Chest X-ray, AP view. Patient: 50 years old, sex M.
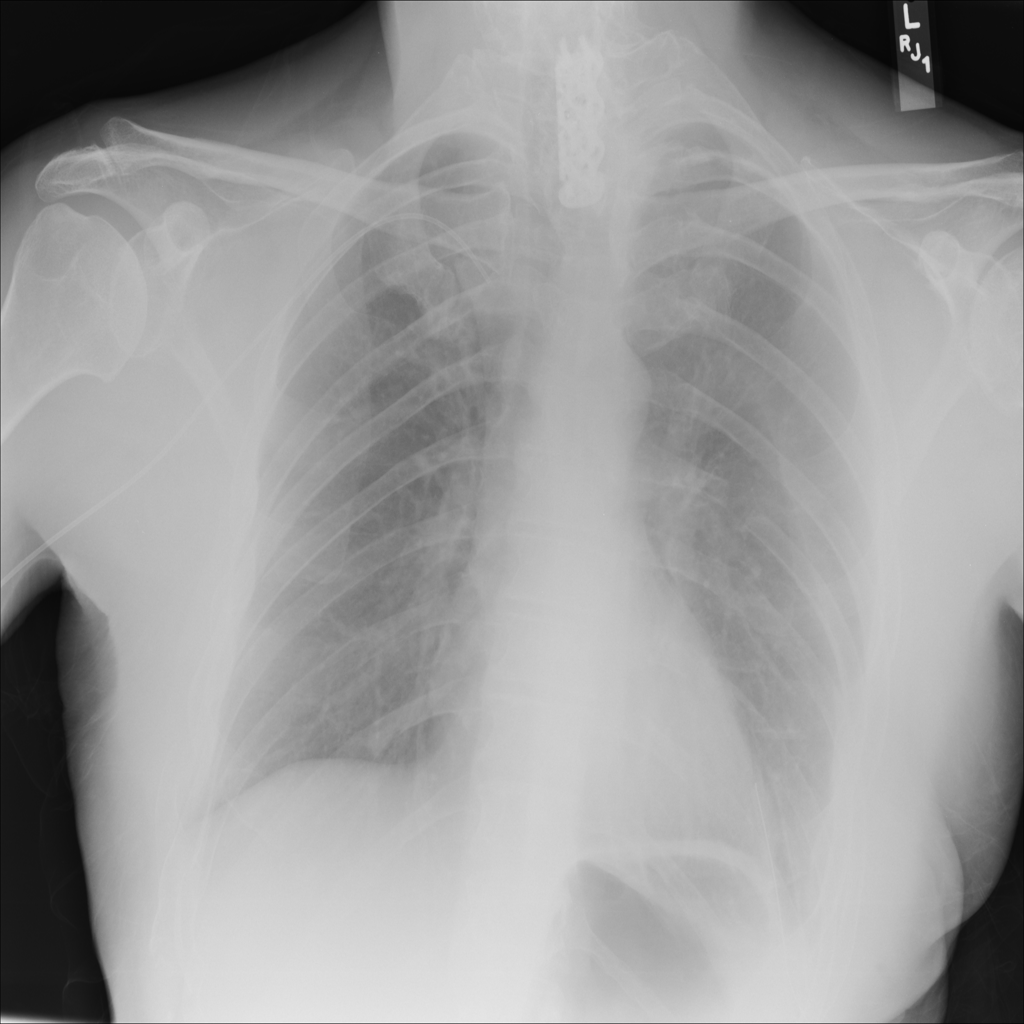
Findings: Pleural_Thickening